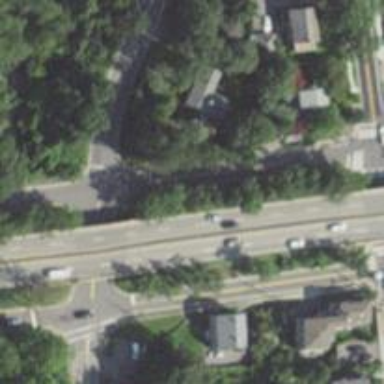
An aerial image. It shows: Stop road.